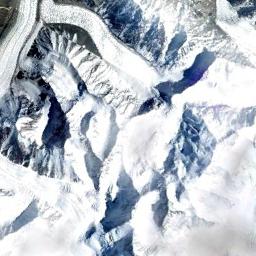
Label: snowberg